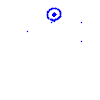
Particle: pion